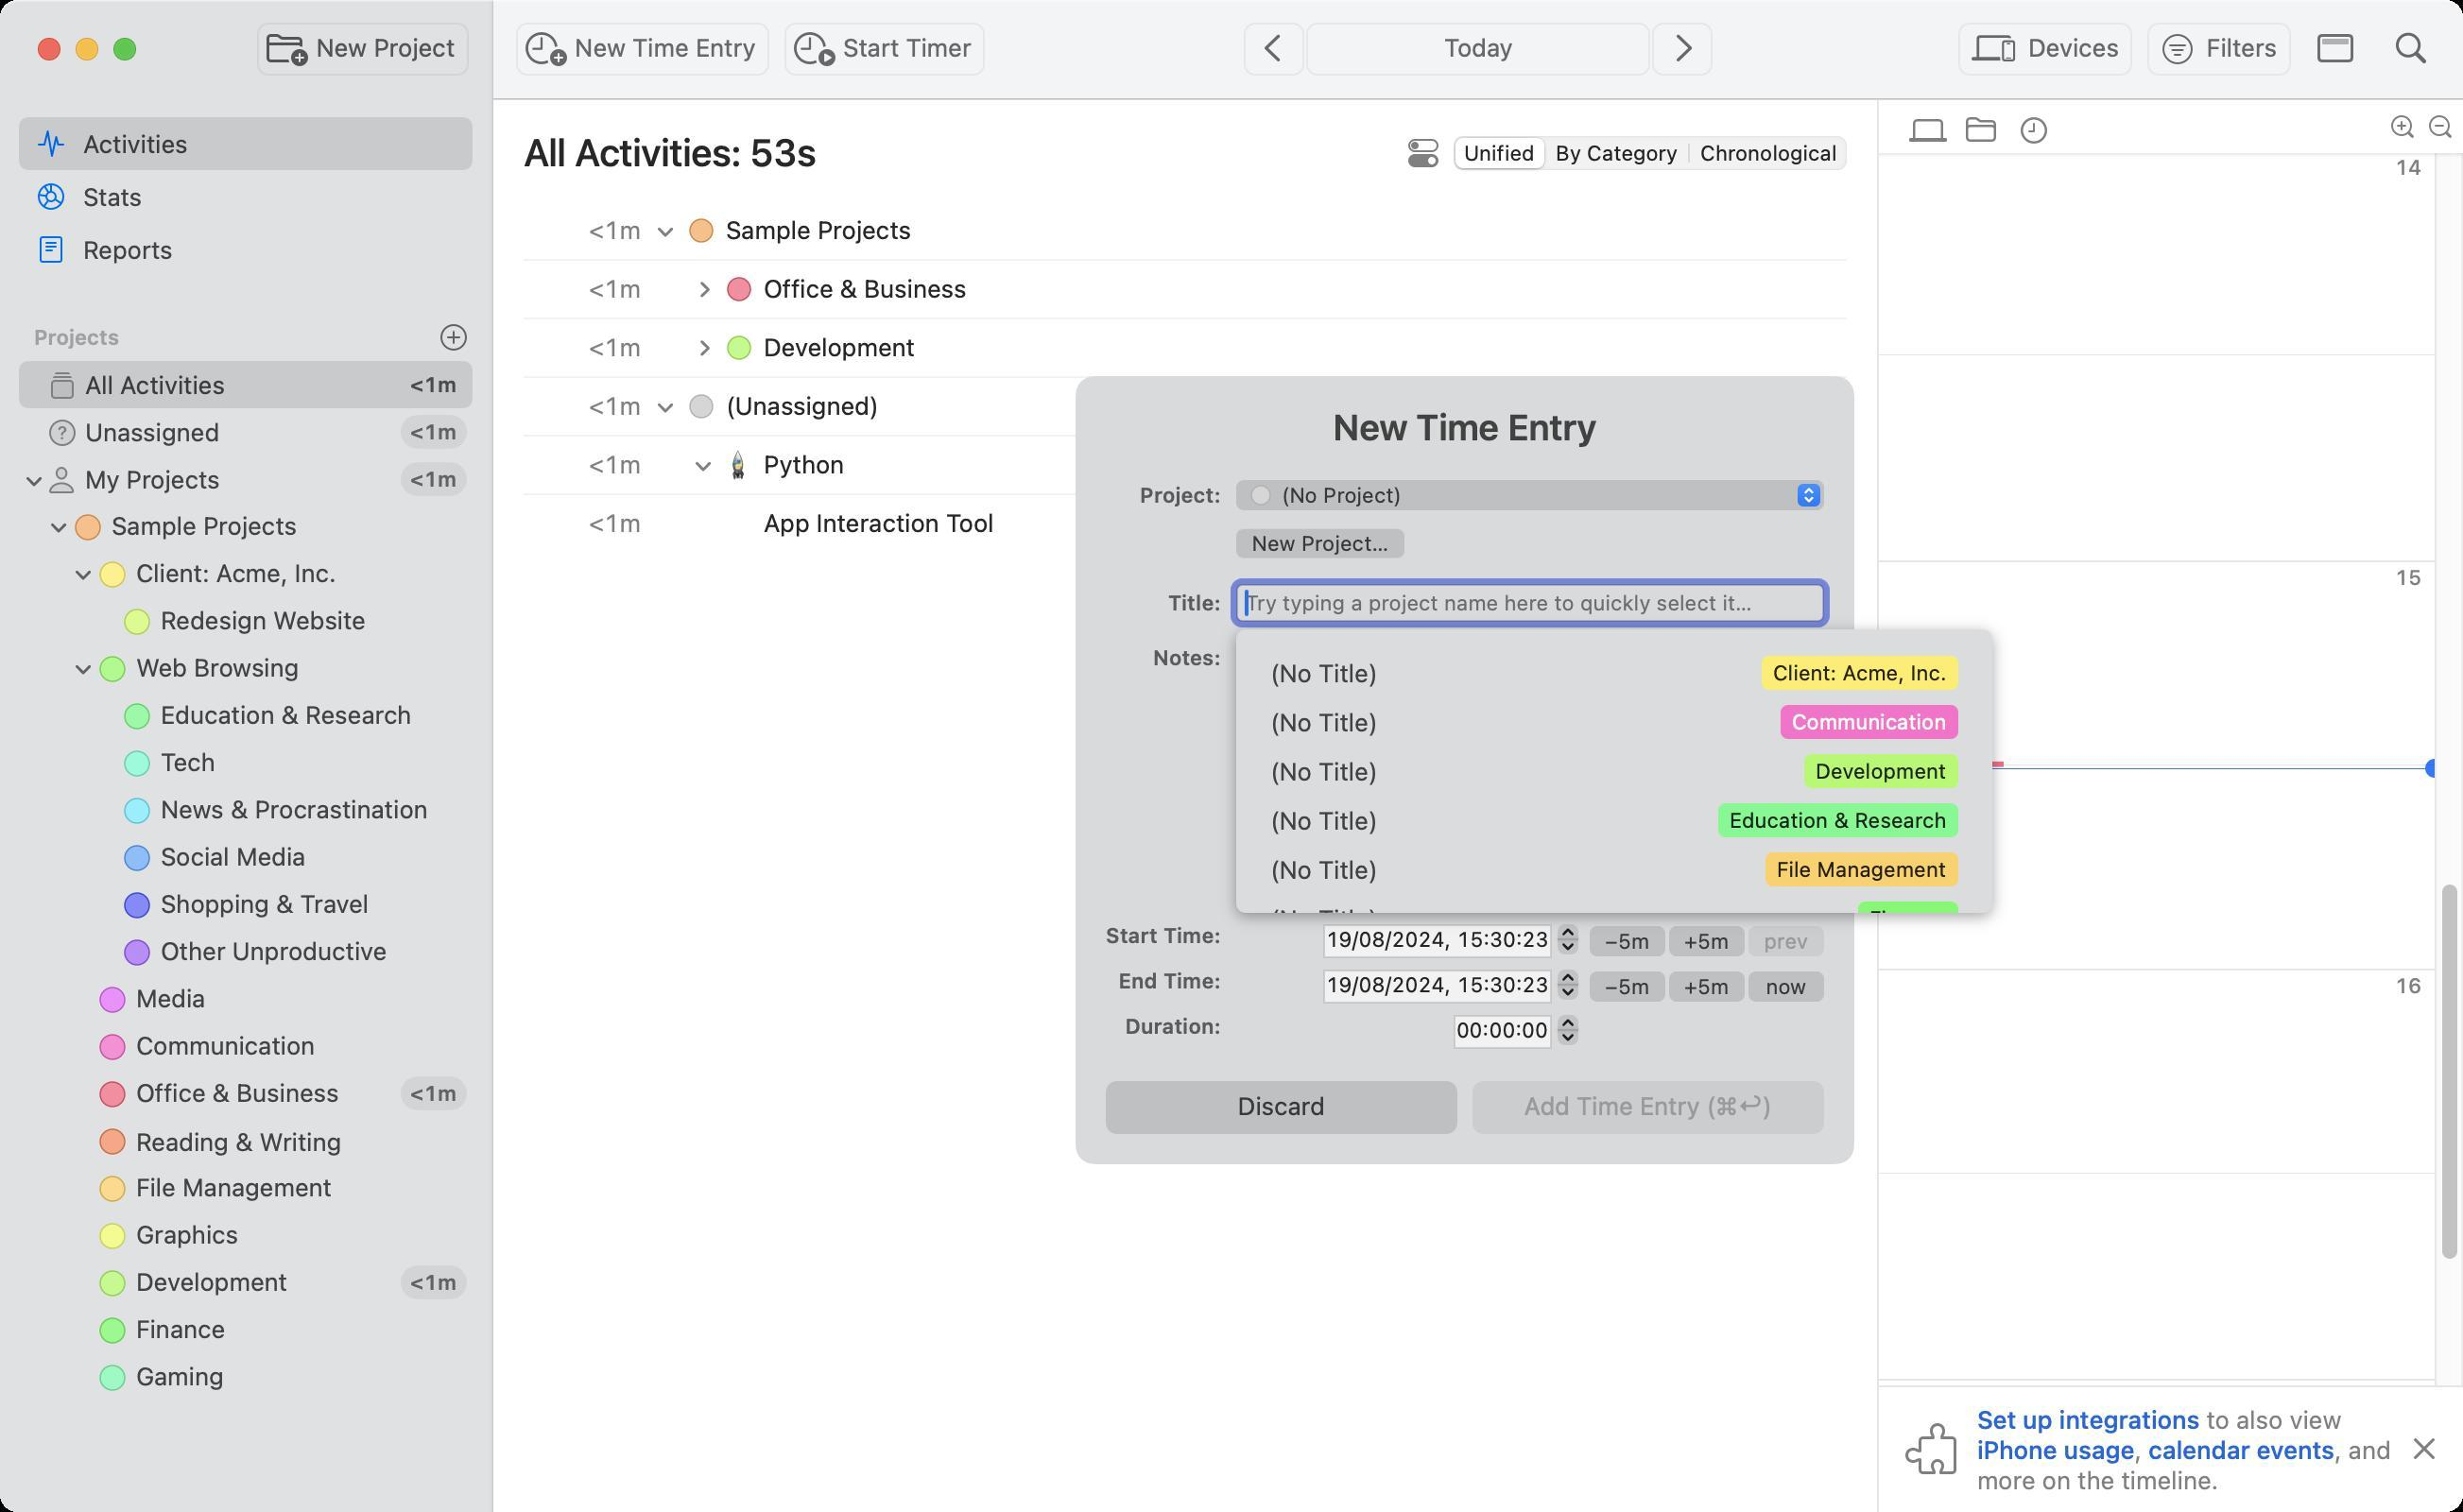
Accessibility tree:
{"name": "Activities", "role": "AXWindow", "description": null, "role_description": "standard window", "value": null, "position": "163.00;110.00", "size": "1303;800", "children": [{"name": null, "role": "AXSplitGroup", "description": null, "role_description": "split group", "value": null, "position": "0.00;0.00", "size": "1303;800", "children": [{"name": null, "role": "AXTable", "description": null, "role_description": "table", "value": null, "position": "0.00;52.00", "size": "260;104", "children": [{"name": null, "role": "AXRow", "description": null, "role_description": "table row", "value": null, "position": "0.00;62.00", "size": "260;28", "children": [{"name": null, "role": "AXCell", "description": null, "role_description": "cell", "value": null, "position": "16.00;62.00", "size": "228;28", "children": [{"name": null, "role": "AXImage", "description": "waveform.path", "role_description": "image", "value": null, "position": "16.00;68.00", "size": "22;16", "children": []}, {"name": null, "role": "AXStaticText", "description": null, "role_description": "text", "value": "Activities", "position": "42.00;68.00", "size": "60;16", "children": []}]}]}, {"name": null, "role": "AXRow", "description": null, "role_description": "table row", "value": null, "position": "0.00;90.00", "size": "260;28", "children": [{"name": null, "role": "AXCell", "description": null, "role_description": "cell", "value": null, "position": "16.00;90.00", "size": "228;28", "children": [{"name": null, "role": "AXImage", "description": "chart", "role_description": "image", "value": null, "position": "16.00;96.00", "size": "22;16", "children": []}, {"name": null, "role": "AXStaticText", "description": null, "role_description": "text", "value": "Stats", "position": "42.00;96.00", "size": "36;16", "children": []}]}]}, {"name": null, "role": "AXRow", "description": null, "role_description": "table row", "value": null, "position": "0.00;118.00", "size": "260;28", "children": [{"name": null, "role": "AXCell", "description": null, "role_description": "cell", "value": null, "position": "16.00;118.00", "size": "228;28", "children": [{"name": null, "role": "AXImage", "description": "doc", "role_description": "image", "value": null, "position": "16.00;124.00", "size": "22;16", "children": []}, {"name": null, "role": "AXStaticText", "description": null, "role_description": "text", "value": "Reports", "position": "42.00;124.00", "size": "52;16", "children": []}]}]}, {"name": null, "role": "AXColumn", "description": null, "role_description": "column", "value": null, "position": "10.00;52.00", "size": "240;104", "children": []}, {"name": null, "role": "AXGroup", "description": null, "role_description": "group", "value": null, "position": "-163.00;844.00", "size": "260;28", "children": [{"name": "Field", "role": "AXButton", "description": null, "role_description": "sort button", "value": null, "position": "-163.00;844.00", "size": "240;28", "children": []}]}]}, {"name": null, "role": "AXScrollArea", "description": null, "role_description": "scroll area", "value": null, "position": "0.00;164.00", "size": "260;636", "children": [{"name": null, "role": "AXOutline", "description": null, "role_description": "outline", "value": null, "position": "0.00;164.00", "size": "260;636", "children": [{"name": null, "role": "AXRow", "description": null, "role_description": "outline row", "value": null, "position": "0.00;164.00", "size": "260;27", "children": [{"name": null, "role": "AXCell", "description": null, "role_description": "cell", "value": null, "position": "10.00;164.00", "size": "240;27", "children": [{"name": null, "role": "AXStaticText", "description": null, "role_description": "text", "value": "Projects", "position": "16.00;169.50", "size": "228;16", "children": []}, {"name": null, "role": "AXImage", "description": "", "role_description": "image", "value": null, "position": "-2.00;170.00", "size": "16;16", "children": []}]}]}, {"name": null, "role": "AXRow", "description": null, "role_description": "outline row", "value": null, "position": "0.00;191.00", "size": "260;25", "children": [{"name": null, "role": "AXCell", "description": null, "role_description": "cell", "value": null, "position": "10.00;191.00", "size": "240;25", "children": [{"name": null, "role": "AXStaticText", "description": null, "role_description": "text", "value": "All Activities", "position": "43.00;195.50", "size": "168;16", "children": []}, {"name": null, "role": "AXImage", "description": "", "role_description": "image", "value": null, "position": "25.00;196.00", "size": "16;16", "children": []}]}]}, {"name": null, "role": "AXRow", "description": null, "role_description": "outline row", "value": null, "position": "0.00;216.00", "size": "260;25", "children": [{"name": null, "role": "AXCell", "description": null, "role_description": "cell", "value": null, "position": "10.00;216.00", "size": "240;25", "children": [{"name": null, "role": "AXStaticText", "description": null, "role_description": "text", "value": "Unassigned", "position": "43.00;220.50", "size": "168;16", "children": []}, {"name": null, "role": "AXImage", "description": "", "role_description": "image", "value": null, "position": "25.00;221.00", "size": "16;16", "children": []}]}]}, {"name": null, "role": "AXRow", "description": null, "role_description": "outline row", "value": null, "position": "0.00;241.00", "size": "260;25", "children": [{"name": null, "role": "AXCell", "description": null, "role_description": "cell", "value": null, "position": "10.00;241.00", "size": "240;25", "children": [{"name": null, "role": "AXStaticText", "description": null, "role_description": "text", "value": "My Projects", "position": "43.00;245.50", "size": "168;16", "children": []}, {"name": null, "role": "AXImage", "description": "", "role_description": "image", "value": null, "position": "25.00;246.00", "size": "16;16", "children": []}, {"name": null, "role": "AXDisclosureTriangle", "description": null, "role_description": "disclosure triangle", "value": 1, "position": "12.00;241.00", "size": "13;25", "children": []}]}]}, {"name": null, "role": "AXRow", "description": null, "role_description": "outline row", "value": null, "position": "0.00;266.00", "size": "260;25", "children": [{"name": null, "role": "AXCell", "description": null, "role_description": "cell", "value": null, "position": "10.00;266.00", "size": "240;25", "children": [{"name": null, "role": "AXTextField", "description": null, "role_description": "text field", "value": "Sample Projects", "position": "57.00;270.00", "size": "189;17", "children": []}, {"name": null, "role": "AXImage", "description": "", "role_description": "image", "value": null, "position": "38.00;270.50", "size": "17;17", "children": []}, {"name": null, "role": "AXDisclosureTriangle", "description": null, "role_description": "disclosure triangle", "value": 1, "position": "25.00;266.00", "size": "13;25", "children": []}]}]}, {"name": null, "role": "AXRow", "description": null, "role_description": "outline row", "value": null, "position": "0.00;291.00", "size": "260;25", "children": [{"name": null, "role": "AXCell", "description": null, "role_description": "cell", "value": null, "position": "10.00;291.00", "size": "240;25", "children": [{"name": null, "role": "AXTextField", "description": null, "role_description": "text field", "value": "Client: Acme, Inc.", "position": "70.00;295.00", "size": "176;17", "children": []}, {"name": null, "role": "AXImage", "description": "", "role_description": "image", "value": null, "position": "51.00;295.50", "size": "17;17", "children": []}, {"name": null, "role": "AXDisclosureTriangle", "description": null, "role_description": "disclosure triangle", "value": 1, "position": "38.00;291.00", "size": "13;25", "children": []}]}]}, {"name": null, "role": "AXRow", "description": null, "role_description": "outline row", "value": null, "position": "0.00;316.00", "size": "260;25", "children": [{"name": null, "role": "AXCell", "description": null, "role_description": "cell", "value": null, "position": "10.00;316.00", "size": "240;25", "children": [{"name": null, "role": "AXTextField", "description": null, "role_description": "text field", "value": "Redesign Website", "position": "83.00;320.00", "size": "163;17", "children": []}, {"name": null, "role": "AXImage", "description": "", "role_description": "image", "value": null, "position": "64.00;320.50", "size": "17;17", "children": []}]}]}, {"name": null, "role": "AXRow", "description": null, "role_description": "outline row", "value": null, "position": "0.00;341.00", "size": "260;25", "children": [{"name": null, "role": "AXCell", "description": null, "role_description": "cell", "value": null, "position": "10.00;341.00", "size": "240;25", "children": [{"name": null, "role": "AXTextField", "description": null, "role_description": "text field", "value": "Web Browsing", "position": "70.00;345.00", "size": "176;17", "children": []}, {"name": null, "role": "AXImage", "description": "", "role_description": "image", "value": null, "position": "51.00;345.50", "size": "17;17", "children": []}, {"name": null, "role": "AXDisclosureTriangle", "description": null, "role_description": "disclosure triangle", "value": 1, "position": "38.00;341.00", "size": "13;25", "children": []}]}]}, {"name": null, "role": "AXRow", "description": null, "role_description": "outline row", "value": null, "position": "0.00;366.00", "size": "260;25", "children": [{"name": null, "role": "AXCell", "description": null, "role_description": "cell", "value": null, "position": "10.00;366.00", "size": "240;25", "children": [{"name": null, "role": "AXTextField", "description": null, "role_description": "text field", "value": "Education & Research", "position": "83.00;370.00", "size": "163;17", "children": []}, {"name": null, "role": "AXImage", "description": "", "role_description": "image", "value": null, "position": "64.00;370.50", "size": "17;17", "children": []}]}]}, {"name": null, "role": "AXRow", "description": null, "role_description": "outline row", "value": null, "position": "0.00;391.00", "size": "260;25", "children": [{"name": null, "role": "AXCell", "description": null, "role_description": "cell", "value": null, "position": "10.00;391.00", "size": "240;25", "children": [{"name": null, "role": "AXTextField", "description": null, "role_description": "text field", "value": "Tech", "position": "83.00;395.00", "size": "163;17", "children": []}, {"name": null, "role": "AXImage", "description": "", "role_description": "image", "value": null, "position": "64.00;395.50", "size": "17;17", "children": []}]}]}, {"name": null, "role": "AXRow", "description": null, "role_description": "outline row", "value": null, "position": "0.00;416.00", "size": "260;25", "children": [{"name": null, "role": "AXCell", "description": null, "role_description": "cell", "value": null, "position": "10.00;416.00", "size": "240;25", "children": [{"name": null, "role": "AXTextField", "description": null, "role_description": "text field", "value": "News & Procrastination", "position": "83.00;420.00", "size": "163;17", "children": []}, {"name": null, "role": "AXImage", "description": "", "role_description": "image", "value": null, "position": "64.00;420.50", "size": "17;17", "children": []}]}]}, {"name": null, "role": "AXRow", "description": null, "role_description": "outline row", "value": null, "position": "0.00;441.00", "size": "260;25", "children": [{"name": null, "role": "AXCell", "description": null, "role_description": "cell", "value": null, "position": "10.00;441.00", "size": "240;25", "children": [{"name": null, "role": "AXTextField", "description": null, "role_description": "text field", "value": "Social Media", "position": "83.00;445.00", "size": "163;17", "children": []}, {"name": null, "role": "AXImage", "description": "", "role_description": "image", "value": null, "position": "64.00;445.50", "size": "17;17", "children": []}]}]}, {"name": null, "role": "AXRow", "description": null, "role_description": "outline row", "value": null, "position": "0.00;466.00", "size": "260;25", "children": [{"name": null, "role": "AXCell", "description": null, "role_description": "cell", "value": null, "position": "10.00;466.00", "size": "240;25", "children": [{"name": null, "role": "AXTextField", "description": null, "role_description": "text field", "value": "Shopping & Travel", "position": "83.00;470.00", "size": "163;17", "children": []}, {"name": null, "role": "AXImage", "description": "", "role_description": "image", "value": null, "position": "64.00;470.50", "size": "17;17", "children": []}]}]}, {"name": null, "role": "AXRow", "description": null, "role_description": "outline row", "value": null, "position": "0.00;491.00", "size": "260;25", "children": [{"name": null, "role": "AXCell", "description": null, "role_description": "cell", "value": null, "position": "10.00;491.00", "size": "240;25", "children": [{"name": null, "role": "AXTextField", "description": null, "role_description": "text field", "value": "Other Unproductive", "position": "83.00;495.00", "size": "163;17", "children": []}, {"name": null, "role": "AXImage", "description": "", "role_description": "image", "value": null, "position": "64.00;495.50", "size": "17;17", "children": []}]}]}, {"name": null, "role": "AXRow", "description": null, "role_description": "outline row", "value": null, "position": "0.00;516.00", "size": "260;25", "children": [{"name": null, "role": "AXCell", "description": null, "role_description": "cell", "value": null, "position": "10.00;516.00", "size": "240;25", "children": [{"name": null, "role": "AXTextField", "description": null, "role_description": "text field", "value": "Media", "position": "70.00;520.00", "size": "176;17", "children": []}, {"name": null, "role": "AXImage", "description": "", "role_description": "image", "value": null, "position": "51.00;520.50", "size": "17;17", "children": []}]}]}, {"name": null, "role": "AXRow", "description": null, "role_description": "outline row", "value": null, "position": "0.00;541.00", "size": "260;25", "children": [{"name": null, "role": "AXCell", "description": null, "role_description": "cell", "value": null, "position": "10.00;541.00", "size": "240;25", "children": [{"name": null, "role": "AXTextField", "description": null, "role_description": "text field", "value": "Communication", "position": "70.00;545.00", "size": "176;17", "children": []}, {"name": null, "role": "AXImage", "description": "", "role_description": "image", "value": null, "position": "51.00;545.50", "size": "17;17", "children": []}]}]}, {"name": null, "role": "AXRow", "description": null, "role_description": "outline row", "value": null, "position": "0.00;566.00", "size": "260;25", "children": [{"name": null, "role": "AXCell", "description": null, "role_description": "cell", "value": null, "position": "10.00;566.00", "size": "240;25", "children": [{"name": null, "role": "AXTextField", "description": null, "role_description": "text field", "value": "Office & Business", "position": "70.00;570.00", "size": "141;17", "children": []}, {"name": null, "role": "AXImage", "description": "", "role_description": "image", "value": null, "position": "51.00;570.50", "size": "17;17", "children": []}]}]}, {"name": null, "role": "AXRow", "description": null, "role_description": "outline row", "value": null, "position": "0.00;591.00", "size": "260;25", "children": [{"name": null, "role": "AXCell", "description": null, "role_description": "cell", "value": null, "position": "10.00;591.00", "size": "240;25", "children": [{"name": null, "role": "AXTextField", "description": null, "role_description": "text field", "value": "Reading & Writing", "position": "70.00;595.00", "size": "176;17", "children": []}, {"name": null, "role": "AXImage", "description": "", "role_description": "image", "value": null, "position": "51.00;595.50", "size": "17;17", "children": []}]}]}, {"name": null, "role": "AXRow", "description": null, "role_description": "outline row", "value": null, "position": "0.00;616.00", "size": "260;25", "children": [{"name": null, "role": "AXCell", "description": null, "role_description": "cell", "value": null, "position": "10.00;616.00", "size": "240;25", "children": [{"name": null, "role": "AXTextField", "description": null, "role_description": "text field", "value": "File Management", "position": "70.00;620.00", "size": "176;17", "children": []}, {"name": null, "role": "AXImage", "description": "", "role_description": "image", "value": null, "position": "51.00;620.50", "size": "17;17", "children": []}]}]}, {"name": null, "role": "AXRow", "description": null, "role_description": "outline row", "value": null, "position": "0.00;641.00", "size": "260;25", "children": [{"name": null, "role": "AXCell", "description": null, "role_description": "cell", "value": null, "position": "10.00;641.00", "size": "240;25", "children": [{"name": null, "role": "AXTextField", "description": null, "role_description": "text field", "value": "Graphics", "position": "70.00;645.00", "size": "176;17", "children": []}, {"name": null, "role": "AXImage", "description": "", "role_description": "image", "value": null, "position": "51.00;645.50", "size": "17;17", "children": []}]}]}, {"name": null, "role": "AXRow", "description": null, "role_description": "outline row", "value": null, "position": "0.00;666.00", "size": "260;25", "children": [{"name": null, "role": "AXCell", "description": null, "role_description": "cell", "value": null, "position": "10.00;666.00", "size": "240;25", "children": [{"name": null, "role": "AXTextField", "description": null, "role_description": "text field", "value": "Development", "position": "70.00;670.00", "size": "141;17", "children": []}, {"name": null, "role": "AXImage", "description": "", "role_description": "image", "value": null, "position": "51.00;670.50", "size": "17;17", "children": []}]}]}, {"name": null, "role": "AXRow", "description": null, "role_description": "outline row", "value": null, "position": "0.00;691.00", "size": "260;25", "children": [{"name": null, "role": "AXCell", "description": null, "role_description": "cell", "value": null, "position": "10.00;691.00", "size": "240;25", "children": [{"name": null, "role": "AXTextField", "description": null, "role_description": "text field", "value": "Finance", "position": "70.00;695.00", "size": "176;17", "children": []}, {"name": null, "role": "AXImage", "description": "", "role_description": "image", "value": null, "position": "51.00;695.50", "size": "17;17", "children": []}]}]}, {"name": null, "role": "AXRow", "description": null, "role_description": "outline row", "value": null, "position": "0.00;716.00", "size": "260;25", "children": [{"name": null, "role": "AXCell", "description": null, "role_description": "cell", "value": null, "position": "10.00;716.00", "size": "240;25", "children": [{"name": null, "role": "AXTextField", "description": null, "role_description": "text field", "value": "Gaming", "position": "70.00;720.00", "size": "176;17", "children": []}, {"name": null, "role": "AXImage", "description": "", "role_description": "image", "value": null, "position": "51.00;720.50", "size": "17;17", "children": []}]}]}, {"name": null, "role": "AXColumn", "description": null, "role_description": "column", "value": null, "position": "10.00;164.00", "size": "240;636", "children": []}]}]}, {"name": null, "role": "AXSplitter", "description": null, "role_description": "splitter", "value": 260.0, "position": "260.00;52.00", "size": "1;748", "children": []}, {"name": null, "role": "AXScrollArea", "description": null, "role_description": "scroll area", "value": null, "position": "261.00;53.00", "size": "732;747", "children": [{"name": null, "role": "AXList", "description": null, "role_description": "collection", "value": null, "position": "261.00;53.00", "size": "732;747", "children": [{"name": null, "role": "AXList", "description": "All Activities: 53s", "role_description": "section", "value": null, "position": "261.00;53.00", "size": "732;747", "children": [{"name": null, "role": "AXGroup", "description": null, "role_description": "group", "value": null, "position": "261.00;53.00", "size": "732;41", "children": [{"name": null, "role": "AXStaticText", "description": null, "role_description": "text", "value": "All Activities: 53s", "position": "275.00;69.00", "size": "159;24", "children": []}, {"name": "", "role": "AXButton", "description": null, "role_description": "button", "value": null, "position": "745.00;73.00", "size": "16;16", "children": []}, {"name": null, "role": "AXRadioGroup", "description": null, "role_description": "radio group", "value": "{\n    \"name\": null,\n    \"role\": \"AXRadioButton\",\n    \"description\": \"Unified\",\n    \"role_description\": \"radio button\",\n    \"value\": 1,\n    \"position\": \"767.00;71.00\",\n    \"size\": \"51;21\",\n    \"children\": []\n}", "position": "767.00;71.00", "size": "212;21", "children": [{"name": null, "role": "AXRadioButton", "description": "Unified", "role_description": "radio button", "value": 1, "position": "767.00;71.00", "size": "51;21", "children": []}, {"name": null, "role": "AXRadioButton", "description": "By Category", "role_description": "radio button", "value": 0, "position": "818.00;71.00", "size": "76;21", "children": []}, {"name": null, "role": "AXRadioButton", "description": "Chronological", "role_description": "radio button", "value": 0, "position": "894.00;71.00", "size": "85;21", "children": []}]}]}, {"name": null, "role": "AXGroup", "description": null, "role_description": "group", "value": null, "position": "261.00;94.00", "size": "732;706", "children": [{"name": null, "role": "AXScrollArea", "description": null, "role_description": "scroll area", "value": null, "position": "261.00;102.00", "size": "732;698", "children": [{"name": null, "role": "AXOutline", "description": null, "role_description": "outline", "value": null, "position": "261.00;102.00", "size": "732;698", "children": [{"name": null, "role": "AXRow", "description": null, "role_description": "outline row", "value": null, "position": "261.00;107.00", "size": "732;31", "children": [{"name": null, "role": "AXCell", "description": null, "role_description": "cell", "value": null, "position": "277.00;108.00", "size": "65;29", "children": [{"name": null, "role": "AXStaticText", "description": null, "role_description": "text", "value": "<1m", "position": "278.00;113.50", "size": "63;16", "children": []}]}, {"name": null, "role": "AXCell", "description": null, "role_description": "cell", "value": null, "position": "359.00;108.00", "size": "631;29", "children": [{"name": null, "role": "AXImage", "description": "", "role_description": "image", "value": null, "position": "363.00;114.00", "size": "16;16", "children": []}, {"name": null, "role": "AXStaticText", "description": null, "role_description": "text", "value": "Sample Projects", "position": "382.00;113.50", "size": "102;16", "children": []}, {"name": null, "role": "AXDisclosureTriangle", "description": null, "role_description": "disclosure triangle", "value": 1, "position": "346.00;108.00", "size": "13;29", "children": []}]}]}, {"name": null, "role": "AXRow", "description": null, "role_description": "outline row", "value": null, "position": "261.00;138.00", "size": "732;31", "children": [{"name": null, "role": "AXCell", "description": null, "role_description": "cell", "value": null, "position": "277.00;139.00", "size": "65;29", "children": [{"name": null, "role": "AXStaticText", "description": null, "role_description": "text", "value": "<1m", "position": "278.00;144.50", "size": "63;16", "children": []}]}, {"name": null, "role": "AXCell", "description": null, "role_description": "cell", "value": null, "position": "379.00;139.00", "size": "611;29", "children": [{"name": null, "role": "AXImage", "description": "", "role_description": "image", "value": null, "position": "383.00;145.00", "size": "16;16", "children": []}, {"name": null, "role": "AXStaticText", "description": null, "role_description": "text", "value": "Office & Business", "position": "402.00;144.50", "size": "112;16", "children": []}, {"name": null, "role": "AXDisclosureTriangle", "description": null, "role_description": "disclosure triangle", "value": 0, "position": "366.00;139.00", "size": "13;29", "children": []}]}]}, {"name": null, "role": "AXRow", "description": null, "role_description": "outline row", "value": null, "position": "261.00;169.00", "size": "732;31", "children": [{"name": null, "role": "AXCell", "description": null, "role_description": "cell", "value": null, "position": "277.00;170.00", "size": "65;29", "children": [{"name": null, "role": "AXStaticText", "description": null, "role_description": "text", "value": "<1m", "position": "278.00;175.50", "size": "63;16", "children": []}]}, {"name": null, "role": "AXCell", "description": null, "role_description": "cell", "value": null, "position": "379.00;170.00", "size": "611;29", "children": [{"name": null, "role": "AXImage", "description": "", "role_description": "image", "value": null, "position": "383.00;176.00", "size": "16;16", "children": []}, {"name": null, "role": "AXStaticText", "description": null, "role_description": "text", "value": "Development", "position": "402.00;175.50", "size": "84;16", "children": []}, {"name": null, "role": "AXDisclosureTriangle", "description": null, "role_description": "disclosure triangle", "value": 0, "position": "366.00;170.00", "size": "13;29", "children": []}]}]}, {"name": null, "role": "AXRow", "description": null, "role_description": "outline row", "value": null, "position": "261.00;200.00", "size": "732;31", "children": [{"name": null, "role": "AXCell", "description": null, "role_description": "cell", "value": null, "position": "277.00;201.00", "size": "65;29", "children": [{"name": null, "role": "AXStaticText", "description": null, "role_description": "text", "value": "<1m", "position": "278.00;206.50", "size": "63;16", "children": []}]}, {"name": null, "role": "AXCell", "description": null, "role_description": "cell", "value": null, "position": "359.00;201.00", "size": "631;29", "children": [{"name": null, "role": "AXImage", "description": "", "role_description": "image", "value": null, "position": "363.00;207.00", "size": "16;16", "children": []}, {"name": null, "role": "AXStaticText", "description": null, "role_description": "text", "value": "(Unassigned)", "position": "382.00;206.50", "size": "85;16", "children": []}, {"name": null, "role": "AXDisclosureTriangle", "description": null, "role_description": "disclosure triangle", "value": 1, "position": "346.00;201.00", "size": "13;29", "children": []}]}]}, {"name": null, "role": "AXRow", "description": null, "role_description": "outline row", "value": null, "position": "261.00;231.00", "size": "732;31", "children": [{"name": null, "role": "AXCell", "description": null, "role_description": "cell", "value": null, "position": "277.00;232.00", "size": "65;29", "children": [{"name": null, "role": "AXStaticText", "description": null, "role_description": "text", "value": "<1m", "position": "278.00;237.50", "size": "63;16", "children": []}]}, {"name": null, "role": "AXCell", "description": null, "role_description": "cell", "value": null, "position": "379.00;232.00", "size": "611;29", "children": [{"name": null, "role": "AXImage", "description": "", "role_description": "image", "value": null, "position": "383.00;238.00", "size": "16;16", "children": []}, {"name": null, "role": "AXStaticText", "description": null, "role_description": "text", "value": "Python", "position": "402.00;237.50", "size": "47;16", "children": []}, {"name": null, "role": "AXDisclosureTriangle", "description": null, "role_description": "disclosure triangle", "value": 1, "position": "366.00;232.00", "size": "13;29", "children": []}]}]}, {"name": null, "role": "AXRow", "description": null, "role_description": "outline row", "value": null, "position": "261.00;262.00", "size": "732;31", "children": [{"name": null, "role": "AXCell", "description": null, "role_description": "cell", "value": null, "position": "277.00;263.00", "size": "65;29", "children": [{"name": null, "role": "AXStaticText", "description": null, "role_description": "text", "value": "<1m", "position": "278.00;268.50", "size": "63;16", "children": []}]}, {"name": null, "role": "AXCell", "description": null, "role_description": "cell", "value": null, "position": "399.00;263.00", "size": "578;29", "children": [{"name": null, "role": "AXStaticText", "description": null, "role_description": "text", "value": "App Interaction Tool", "position": "402.00;268.50", "size": "126;16", "children": []}]}]}, {"name": null, "role": "AXColumn", "description": null, "role_description": "column", "value": null, "position": "271.00;102.00", "size": "73;698", "children": []}, {"name": null, "role": "AXColumn", "description": null, "role_description": "column", "value": null, "position": "344.00;102.00", "size": "639;698", "children": []}]}]}]}]}]}]}, {"name": null, "role": "AXImage", "description": "integrations", "role_description": "image", "value": null, "position": "1006.00;751.00", "size": "32;32", "children": []}, {"name": null, "role": "AXStaticText", "description": null, "role_description": "text", "value": "Set up integrations to also view iPhone usage, calendar events, and more on the timeline.", "position": "1044.00;743.00", "size": "225;48", "children": [{"name": "Set_up_integrations", "role": "AXLink", "description": null, "role_description": "hyperlink", "value": null, "position": "1046.00;743.00", "size": "118;16", "children": []}, {"name": "iPhone_usage", "role": "AXLink", "description": null, "role_description": "hyperlink", "value": null, "position": "1046.00;759.00", "size": "83;16", "children": []}, {"name": "calendar_events", "role": "AXLink", "description": null, "role_description": "hyperlink", "value": null, "position": "1136.69;759.00", "size": "98;16", "children": []}]}, {"name": "Dismiss", "role": "AXButton", "description": null, "role_description": "button", "value": null, "position": "1275.00;756.00", "size": "16;22", "children": []}, {"name": null, "role": "AXSplitter", "description": null, "role_description": "splitter", "value": 1042.0, "position": "1303.00;52.00", "size": "1;748", "children": []}, {"name": null, "role": "AXPopover", "description": "", "role_description": "popover", "value": null, "position": "556.00;186.00", "size": "438;443", "children": [{"name": null, "role": "AXStaticText", "description": null, "role_description": "text", "value": "New Time Entry", "position": "583.00;215.00", "size": "384;23", "children": []}, {"name": null, "role": "AXStaticText", "description": null, "role_description": "text", "value": "Project:", "position": "583.00;255.00", "size": "65;42", "children": []}, {"name": null, "role": "AXPopUpButton", "description": null, "role_description": "pop up button", "value": "(No Project)", "position": "650.00;252.00", "size": "319;22", "children": []}, {"name": "New_Project…", "role": "AXButton", "description": null, "role_description": "button", "value": null, "position": "648.00;274.00", "size": "101;30", "children": []}, {"name": null, "role": "AXStaticText", "description": null, "role_description": "text", "value": "Title:", "position": "583.00;312.00", "size": "65;17", "children": []}, {"name": null, "role": "AXTextField", "description": null, "role_description": "text field", "value": "", "position": "657.00;312.00", "size": "305;14", "children": []}, {"name": null, "role": "AXStaticText", "description": null, "role_description": "text", "value": "Notes:", "position": "583.00;341.00", "size": "65;135", "children": []}, {"name": null, "role": "AXScrollArea", "description": null, "role_description": "scroll area", "value": null, "position": "654.00;341.00", "size": "311;135", "children": [{"name": null, "role": "AXTextArea", "description": null, "role_description": "text entry area", "value": "", "position": "654.00;341.00", "size": "311;135", "children": []}, {"name": null, "role": "AXScrollBar", "description": null, "role_description": "scroll bar", "value": 0.0, "position": "951.00;341.00", "size": "14;135", "children": []}]}, {"name": null, "role": "AXStaticText", "description": null, "role_description": "text", "value": "Start Time:", "position": "583.00;488.00", "size": "65;20", "children": []}, {"name": null, "role": "AXStaticText", "description": null, "role_description": "text", "value": "End Time:", "position": "583.00;512.00", "size": "65;20", "children": []}, {"name": null, "role": "AXStaticText", "description": null, "role_description": "text", "value": "Duration:", "position": "583.00;536.00", "size": "65;20", "children": []}, {"name": null, "role": "AXDateTimeArea", "description": null, "role_description": "date time area", "value": "2024-08-19 00:00:00 +0000", "position": "768.00;534.00", "size": "69;22", "children": [{"name": null, "role": "AXIncrementor", "description": null, "role_description": "stepper", "value": 0.5, "position": "822.00;536.00", "size": "15;20", "children": [{"name": null, "role": "AXButton", "description": null, "role_description": "increment arrow button", "value": null, "position": "822.00;536.00", "size": "15;10", "children": []}, {"name": null, "role": "AXButton", "description": null, "role_description": "decrement arrow button", "value": null, "position": "822.00;546.00", "size": "15;10", "children": []}]}]}, {"name": "Discard", "role": "AXButton", "description": null, "role_description": "button", "value": null, "position": "579.00;566.00", "size": "198;40", "children": []}, {"name": "Add_Time_Entry_(⌘↩)", "role": "AXButton", "description": null, "role_description": "button", "value": null, "position": "773.00;566.00", "size": "198;40", "children": []}]}]}, {"name": null, "role": "AXToolbar", "description": null, "role_description": "toolbar", "value": null, "position": "0.00;0.00", "size": "1303;52", "children": [{"name": null, "role": "AXButton", "description": "New Project", "role_description": "button", "value": null, "position": "132.00;0.00", "size": "120;52", "children": []}, {"name": null, "role": "AXButton", "description": "New Time Entry", "role_description": "button", "value": null, "position": "269.00;0.00", "size": "142;52", "children": []}, {"name": null, "role": "AXButton", "description": "Start Timer", "role_description": "button", "value": null, "position": "411.00;0.00", "size": "114;52", "children": []}, {"name": null, "role": "AXGroup", "description": null, "role_description": "group", "value": null, "position": "653.00;0.00", "size": "258;52", "children": [{"name": "Date_Range", "role": "AXGroup", "description": null, "role_description": "group", "value": null, "position": "652.00;6.00", "size": "260;40", "children": [{"name": null, "role": "AXButton", "description": "Previous", "role_description": "button", "value": null, "position": "652.00;6.00", "size": "39;40", "children": []}, {"name": null, "role": "AXButton", "description": "Today", "role_description": "button", "value": null, "position": "691.00;6.00", "size": "183;40", "children": []}, {"name": null, "role": "AXButton", "description": "Next", "role_description": "button", "value": null, "position": "874.00;6.00", "size": "38;40", "children": []}]}]}, {"name": null, "role": "AXButton", "description": "Devices", "role_description": "button", "value": null, "position": "1032.00;0.00", "size": "100;52", "children": []}, {"name": null, "role": "AXButton", "description": "Filters", "role_description": "button", "value": null, "position": "1132.00;0.00", "size": "84;52", "children": []}, {"name": null, "role": "AXButton", "description": "Toggle Timeline Orientation", "role_description": "button", "value": null, "position": "1216.00;0.00", "size": "40;52", "children": []}, {"name": null, "role": "AXGroup", "description": null, "role_description": "group", "value": null, "position": "1256.00;0.00", "size": "39;52", "children": [{"name": "", "role": "AXButton", "description": "Search", "role_description": "button", "value": null, "position": "1254.50;6.00", "size": "42;40", "children": []}]}]}, {"name": null, "role": "AXButton", "description": null, "role_description": "close button", "value": null, "position": "19.00;18.00", "size": "14;16", "children": []}, {"name": null, "role": "AXButton", "description": null, "role_description": "full screen button", "value": null, "position": "59.00;18.00", "size": "14;16", "children": [{"name": null, "role": "AXGroup", "description": null, "role_description": "group", "value": null, "position": "59.00;18.00", "size": "14;16", "children": [{"name": null, "role": "AXGroup", "description": null, "role_description": "group", "value": null, "position": "59.00;18.00", "size": "14;16", "children": []}]}]}, {"name": null, "role": "AXButton", "description": null, "role_description": "minimize button", "value": null, "position": "39.00;18.00", "size": "14;16", "children": []}]}